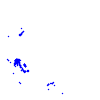
Particle: electron